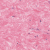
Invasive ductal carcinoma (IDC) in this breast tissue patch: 0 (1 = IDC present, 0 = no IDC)